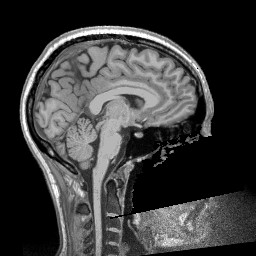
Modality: T1w
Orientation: sagittal